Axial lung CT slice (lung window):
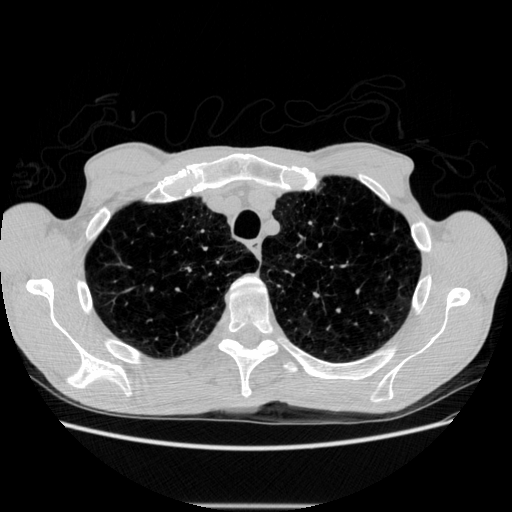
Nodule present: no